Interaction volume radius: 10 \u00c5
Interaction volume height: 10 \u00c5
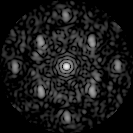
Disorder parameter: 0.4634